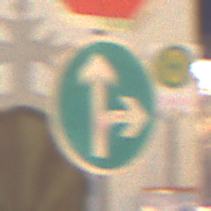
Verkehrszeichen: VorgeschriebeneFahrtrichtungGeradeausOderRechts
Zusatzzeichen oben: Stop
Umgebung: Outdoor, Urban
Tageszeit: Night
Wetter: Overcast
Licht: Artificial
Jahreszeit: Winter
Kontrast: MediumContrast